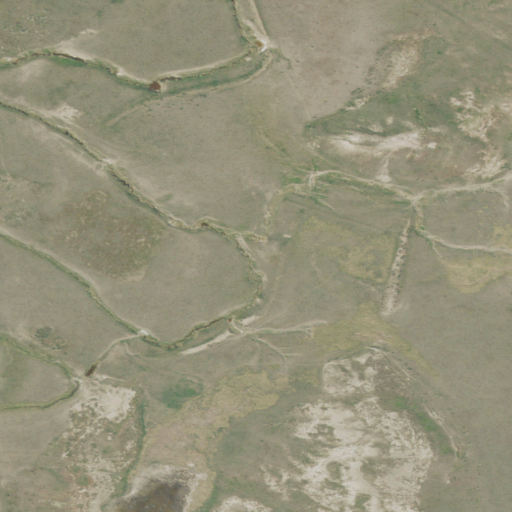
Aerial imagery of valley in Montana named Hay Draw containing shrub, herbaceous wetlands, and grassland